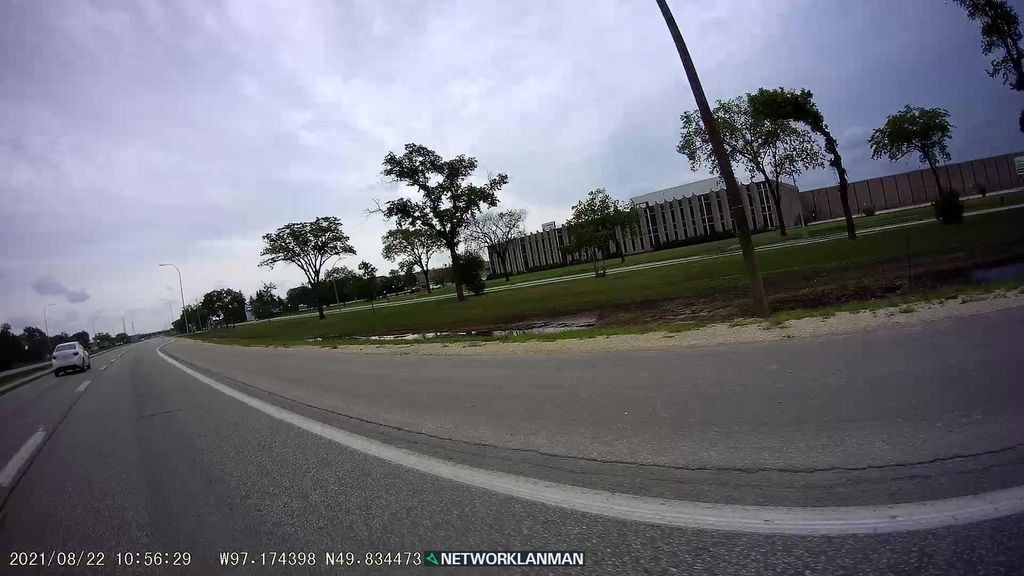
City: winnipeg